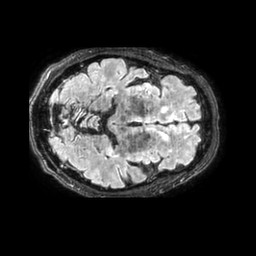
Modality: FLAIR
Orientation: axial
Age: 75
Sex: male
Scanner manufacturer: philips
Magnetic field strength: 3 T
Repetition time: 4.8 s
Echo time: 0.34 s